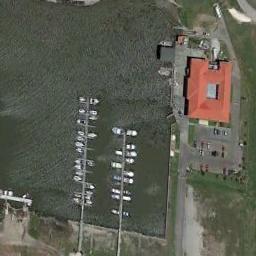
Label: harbor